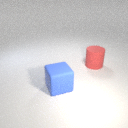
large blue rubber cube to the left of large red rubber cylinder